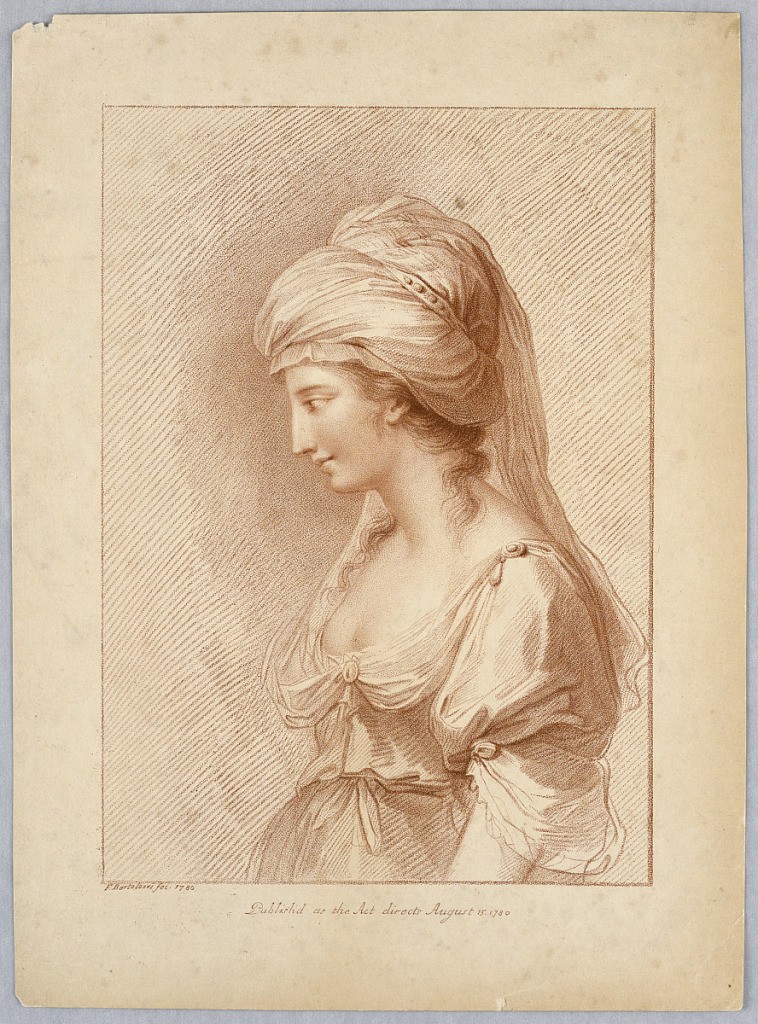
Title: Portrait of a Lady (The Grecian Daughter)
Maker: Francesco Bartolozzi, Italian, active England, 1727–1815
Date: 1780
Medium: Stipple engraving in brown ink on white paper
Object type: Print
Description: The lady, in profile, faces left, with a high turban-like hat, in decolletage. Below, the artist's name and date of publication.